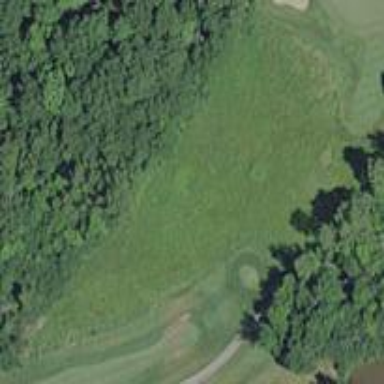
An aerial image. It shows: Area with grass used as rough in golf course.